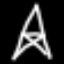
Label: The Eiffel Tower